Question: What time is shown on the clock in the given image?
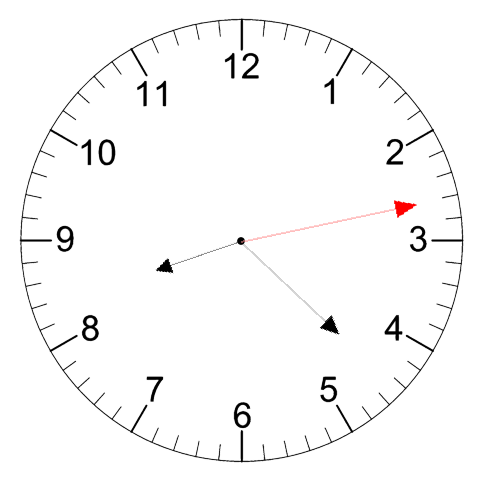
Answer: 08:22:13